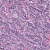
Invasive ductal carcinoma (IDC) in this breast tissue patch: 1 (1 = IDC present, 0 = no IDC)